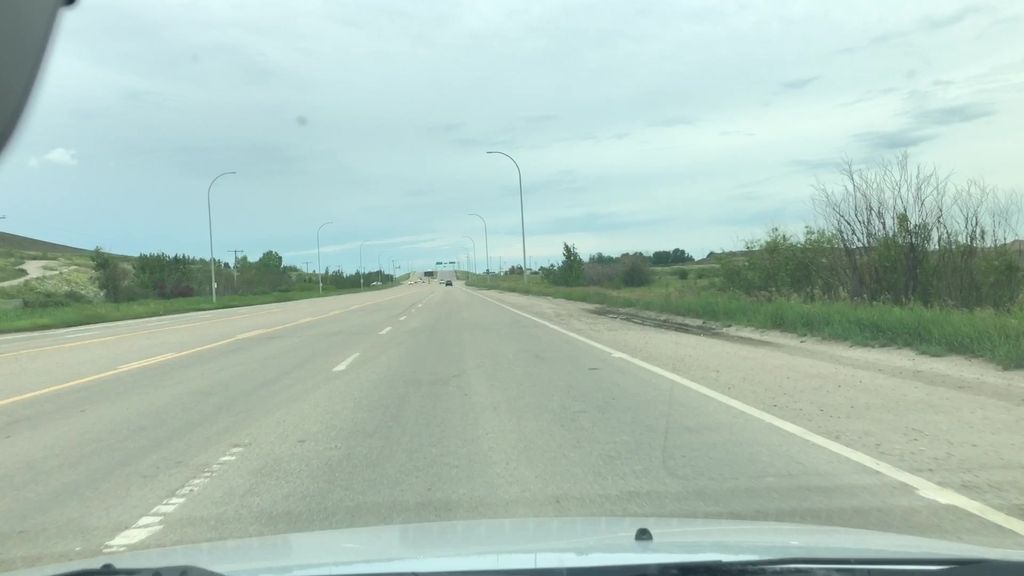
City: edmonton